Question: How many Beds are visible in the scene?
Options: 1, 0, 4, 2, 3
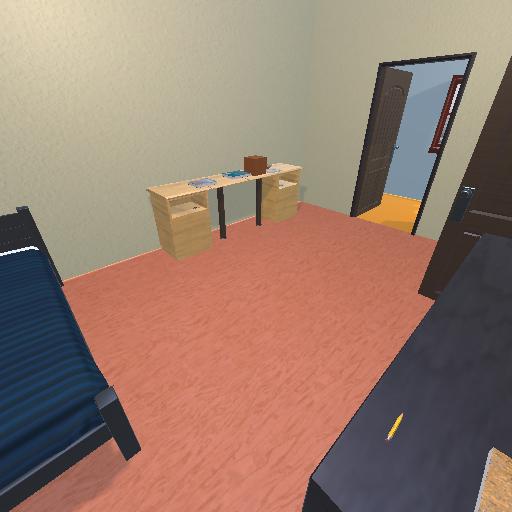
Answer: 1